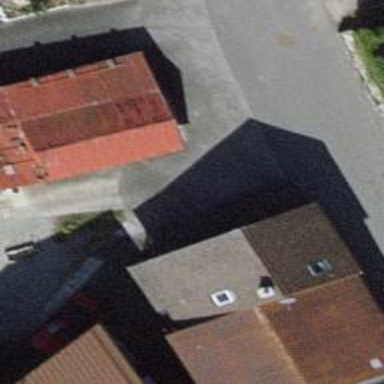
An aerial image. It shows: Driveway.